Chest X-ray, AP view. Patient: 48 years old, sex M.
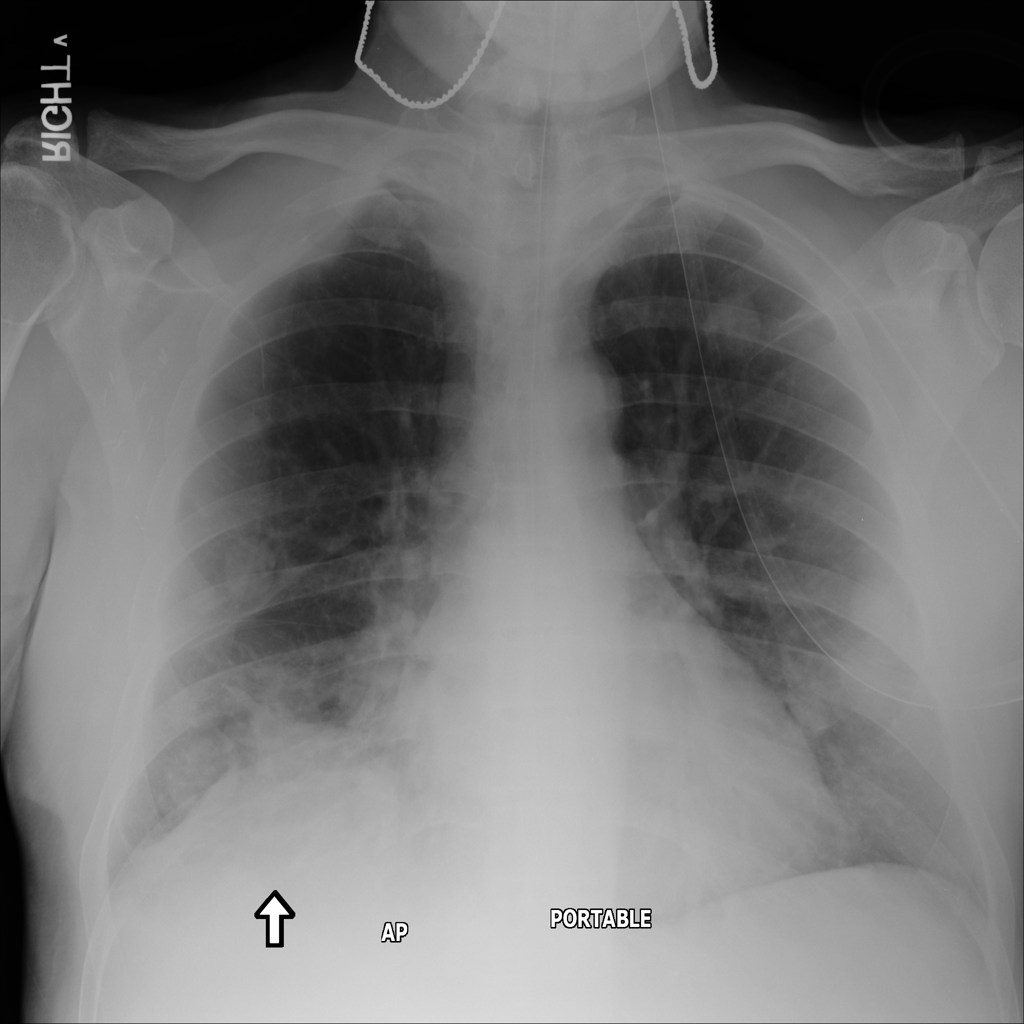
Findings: Nodule